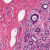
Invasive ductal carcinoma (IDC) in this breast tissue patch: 0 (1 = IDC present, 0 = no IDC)